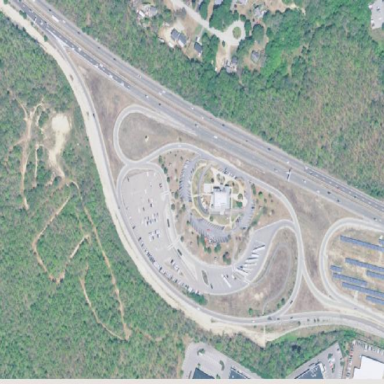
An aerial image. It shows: Rest area on the road.